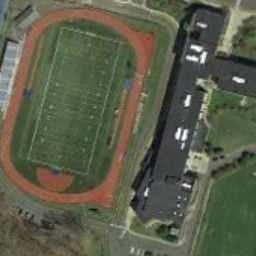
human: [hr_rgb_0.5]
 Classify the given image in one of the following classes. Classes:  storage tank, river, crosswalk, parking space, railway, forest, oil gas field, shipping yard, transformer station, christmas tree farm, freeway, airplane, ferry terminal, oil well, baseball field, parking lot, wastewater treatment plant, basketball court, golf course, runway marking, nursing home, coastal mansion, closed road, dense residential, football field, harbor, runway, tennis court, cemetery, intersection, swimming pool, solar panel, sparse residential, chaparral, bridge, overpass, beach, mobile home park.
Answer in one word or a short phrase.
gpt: football field